Question: So I need to subtract the delivered quantity from my "Consuming" Table from the quantity on hand from the "qitems" table. But, there are duplicate items and it only subtracts it once for each item. What should I do? I have attached a screenshot of the tables. Thanks in advance for any help!
'''
Update qi
Set qi.QtyOnHand = (qi.QtyOnHand - c.delqty)
From qitem qi
Inner Join Consuming c
on qi.itemname = c.itemname
'''

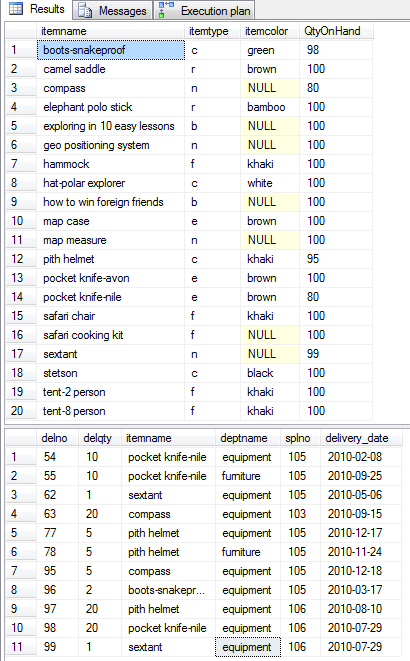
Answer: Let me assume you are using SQL Server, based on the syntax. The idea is the same regardless of the database. You need to aggregate before doing the update:
'''
Update qi
Set qi.QtyOnHand = (qi.QtyOnHand - c.delqty)
From qitem qi Inner Join
(select c.itemname, sum(c.delqty) as delqty
from Consuming c
group by c.itemname
) c
on qi.itemname = c.itemname;
'''